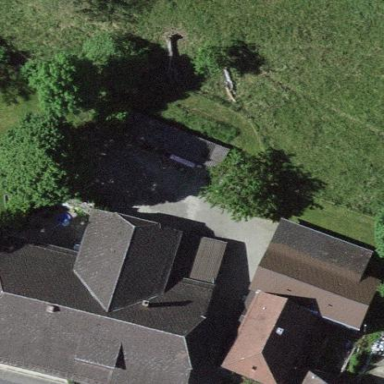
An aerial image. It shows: Farm building.